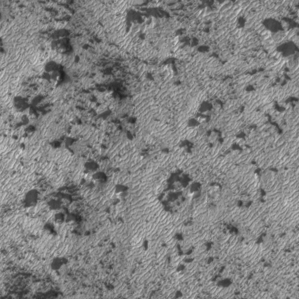
Label: frost